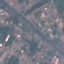
Land use / land cover class: Highway